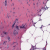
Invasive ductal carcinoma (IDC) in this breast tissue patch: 1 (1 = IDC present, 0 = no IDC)